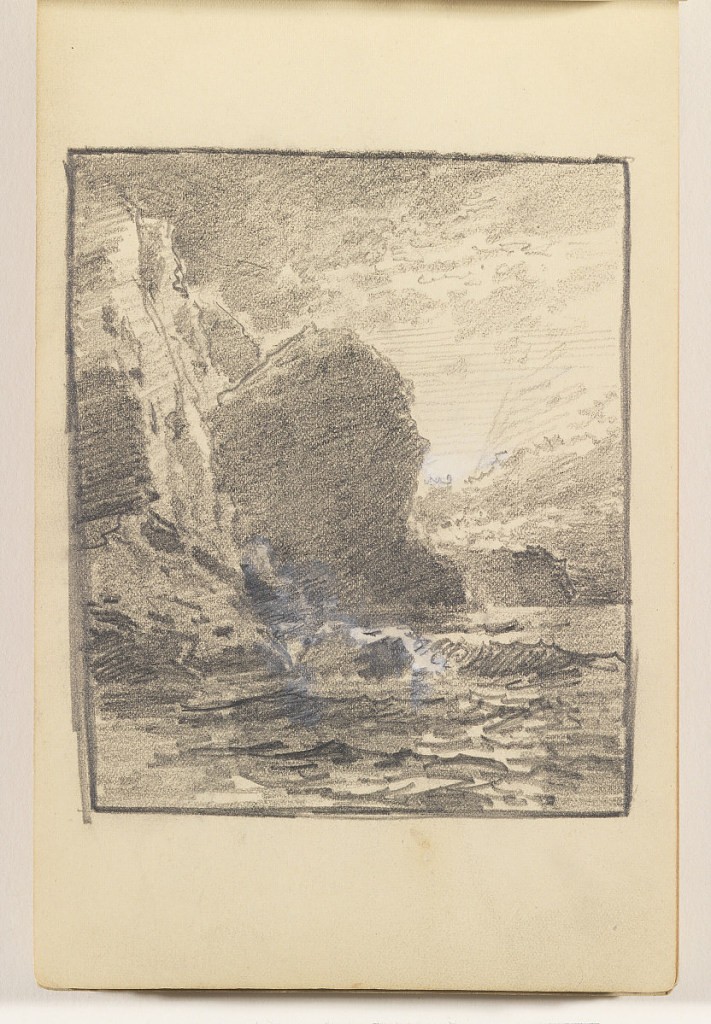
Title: Sea with Tall Cliffs and Dramatic Light
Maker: William Trost Richards, American, 1833–1905
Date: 1885–90
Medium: Graphite and white gouache on cream wove paper, bound
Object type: Sketchbook folio
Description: Sea in foreground with tall, dark cliffs at left. In sky at right, dramatic sunlight over clouds.